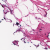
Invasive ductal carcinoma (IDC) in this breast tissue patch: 0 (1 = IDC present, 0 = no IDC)